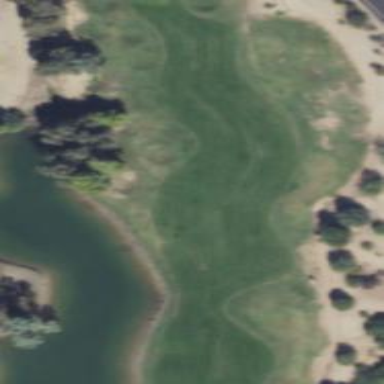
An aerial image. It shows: View of golf hole.